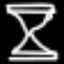
Label: hourglass